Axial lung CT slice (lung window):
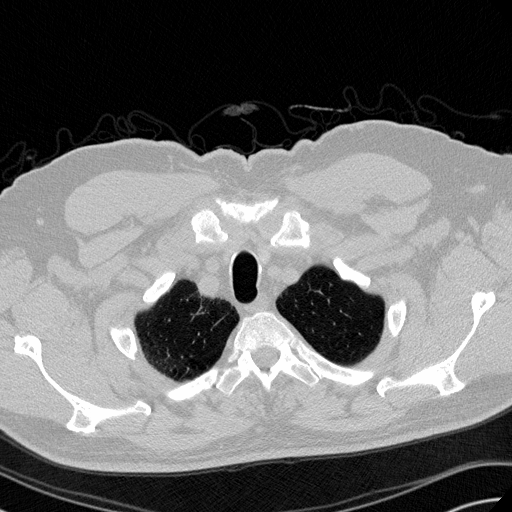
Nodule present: no